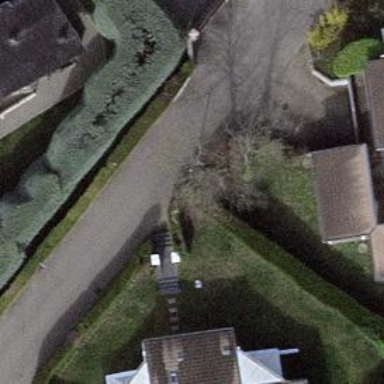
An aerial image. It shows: Hedge acting as barrier.